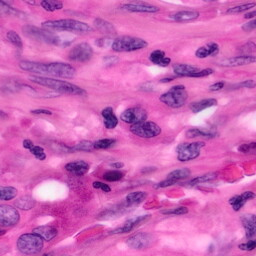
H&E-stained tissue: Pancreatic